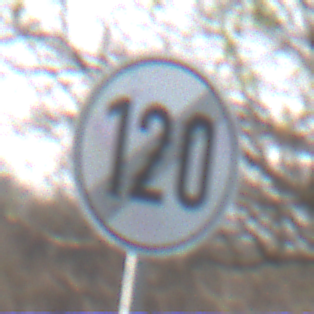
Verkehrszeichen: EndeGeschwindigkeit120
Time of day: MorningAfternoon
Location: Outdoor (Nature)
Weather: PartlyCloudy
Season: NotSpecified
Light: Natural